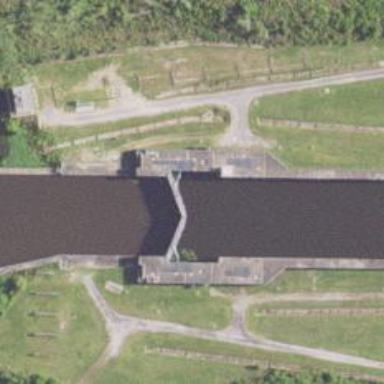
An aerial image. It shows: Lock gate on waterway.